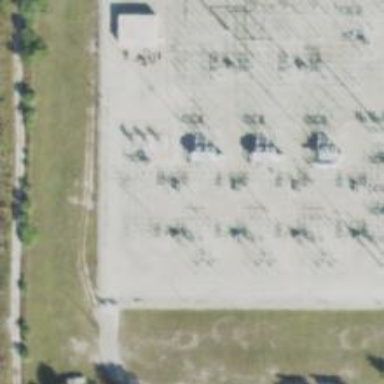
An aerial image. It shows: Switch used for power control.